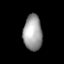
Tissue: lung
Cell type: Endothelial cells
Senescence score: 0.6132
Nuclear area (px): 655
Mean DAPI intensity: 158.032